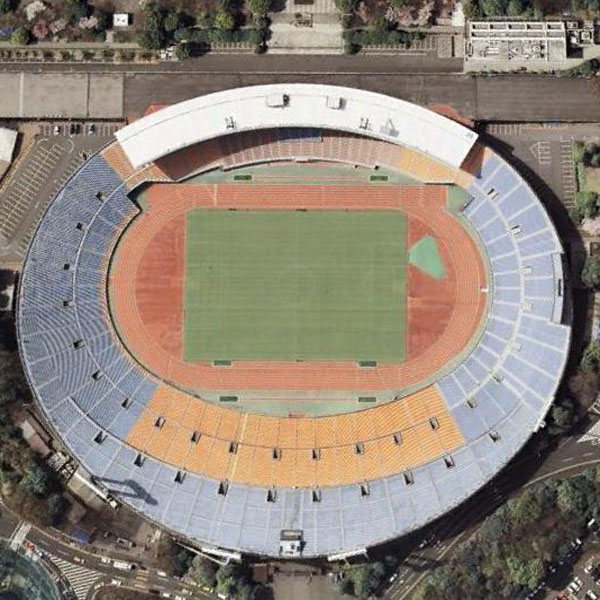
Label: footballField